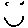
Label: smiley face